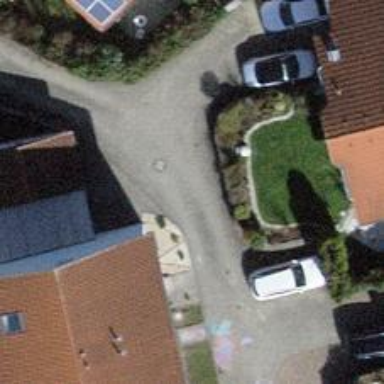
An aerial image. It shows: Living street.